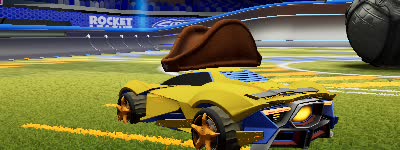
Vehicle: werewolf